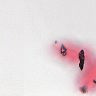
Metastatic tissue present: no